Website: bh-photo
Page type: customer-info-address
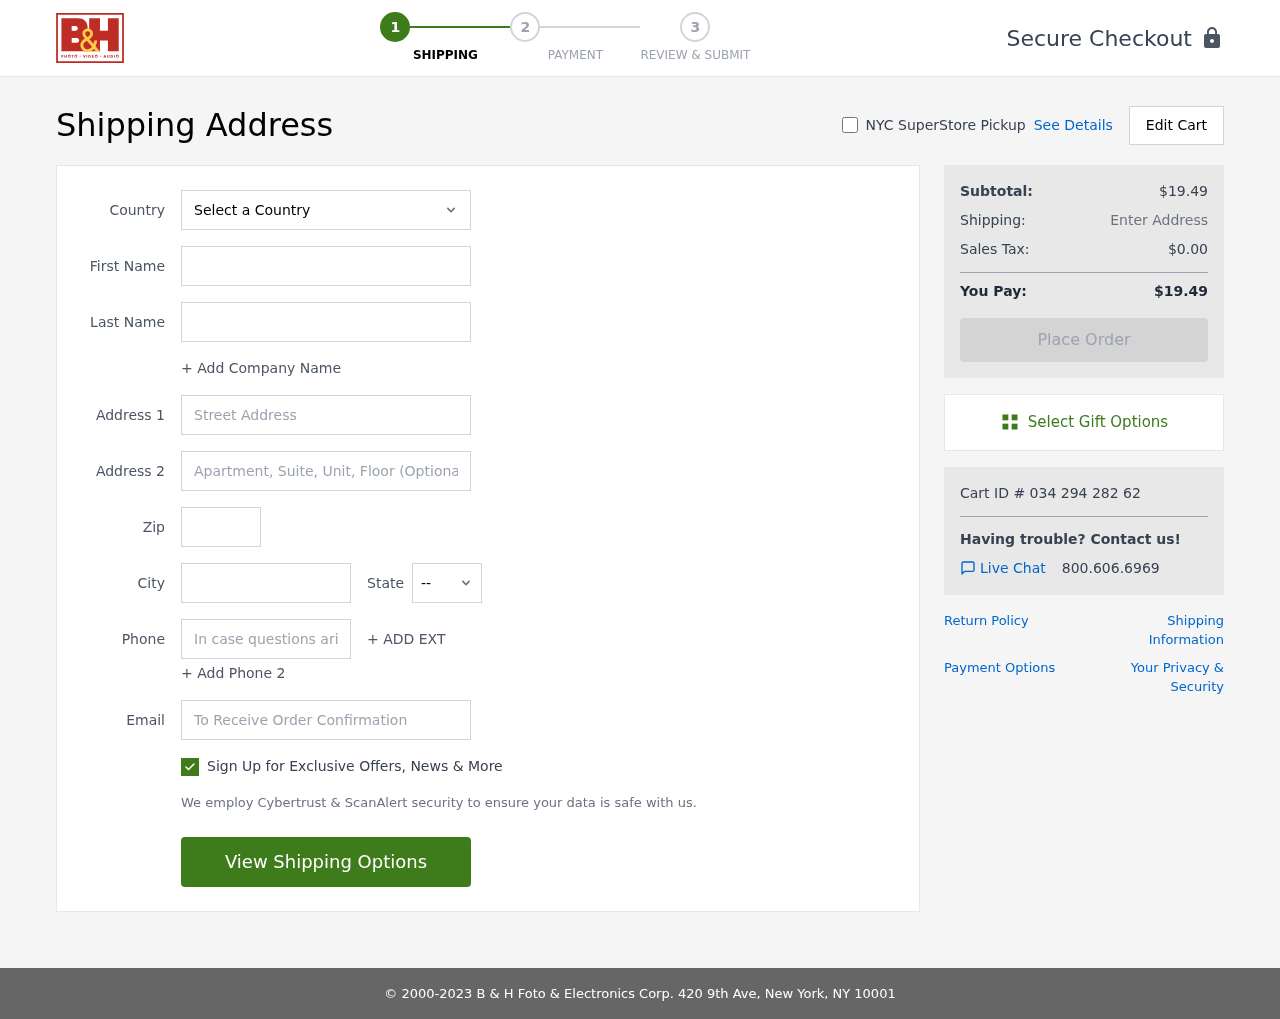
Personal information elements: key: PII_CITY
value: New Jenniferborough
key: PII_COUNTRY
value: United States
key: PII_EMAIL
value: sean.mejia@yahoo.com
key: PII_FIRSTNAME
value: Sean
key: PII_LASTNAME
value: Mejia
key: PII_PHONE
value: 7942909363
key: PII_POSTCODE
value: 61737
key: PII_STATE_ABBR
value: IL
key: PII_STREET
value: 1090 Fuller Villages
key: PII_STREET2
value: Apt. 662
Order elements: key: ORDER_SUBTOTAL
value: $19.49
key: ORDER_TAX
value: $0.00
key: ORDER_TOTAL
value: $19.49
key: ORDER_ID
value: Cart ID # 034 294 282 62